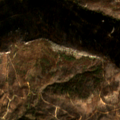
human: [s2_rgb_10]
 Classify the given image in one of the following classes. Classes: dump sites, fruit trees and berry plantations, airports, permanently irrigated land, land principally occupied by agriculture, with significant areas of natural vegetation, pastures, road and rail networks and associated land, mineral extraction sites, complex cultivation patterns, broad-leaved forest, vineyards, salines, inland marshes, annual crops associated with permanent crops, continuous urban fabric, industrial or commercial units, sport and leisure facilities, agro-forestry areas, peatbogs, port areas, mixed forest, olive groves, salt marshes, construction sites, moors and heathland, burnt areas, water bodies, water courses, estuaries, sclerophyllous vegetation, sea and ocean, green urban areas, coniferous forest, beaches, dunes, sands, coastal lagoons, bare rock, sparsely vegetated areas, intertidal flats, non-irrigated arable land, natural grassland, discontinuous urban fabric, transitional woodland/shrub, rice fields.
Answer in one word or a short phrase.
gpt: transitional woodland/shrub